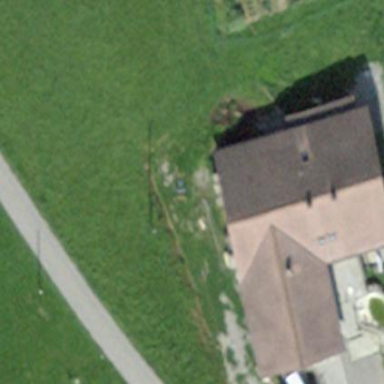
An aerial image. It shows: Farm building.